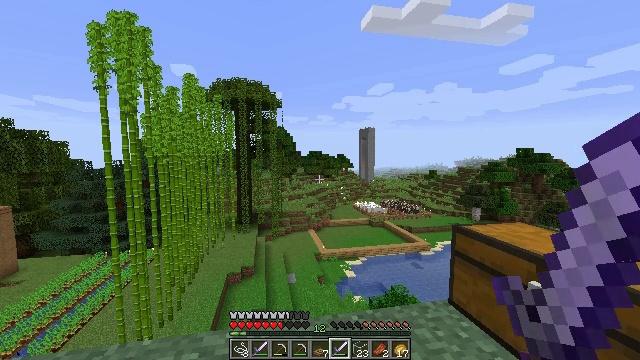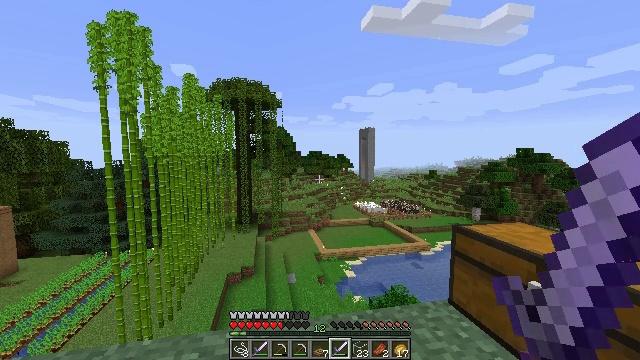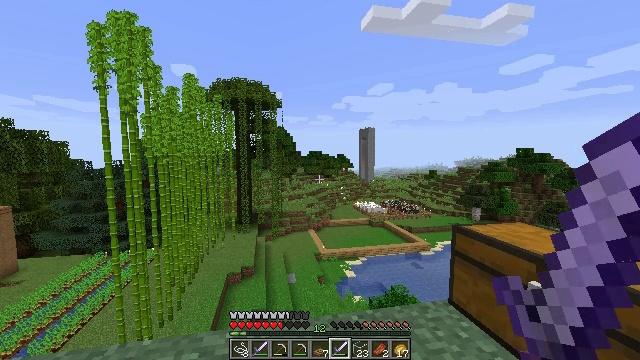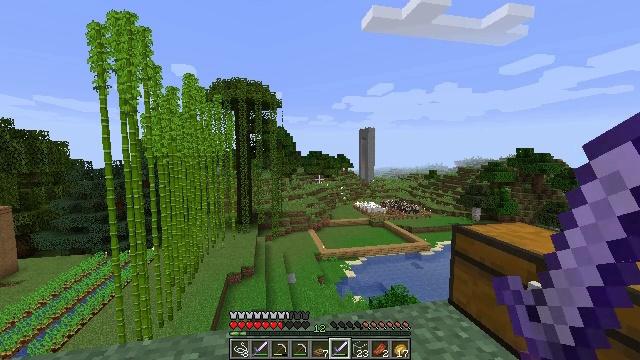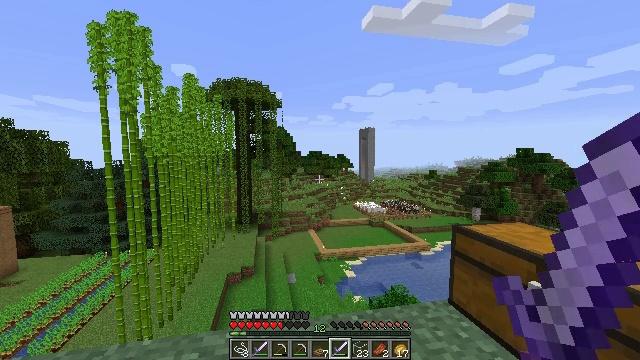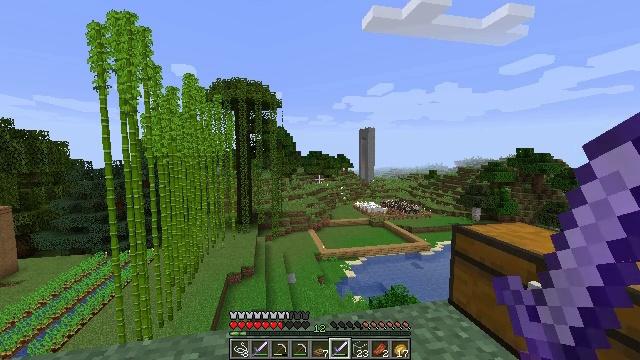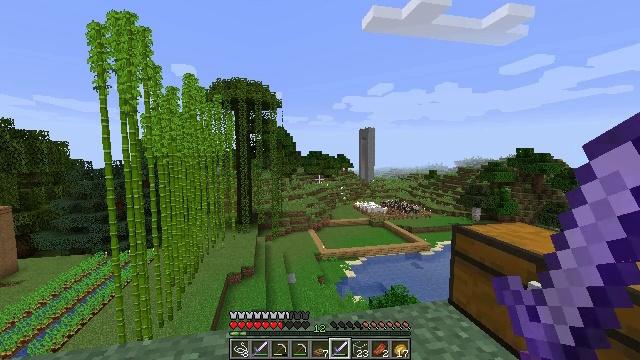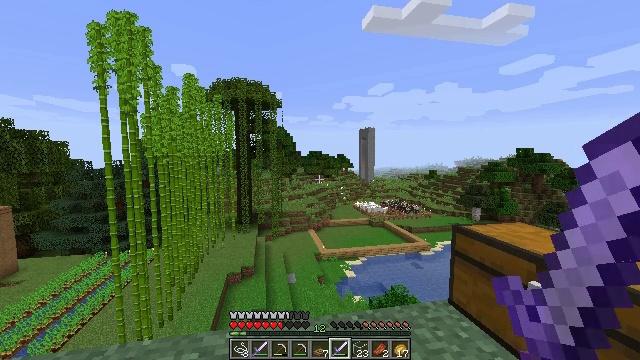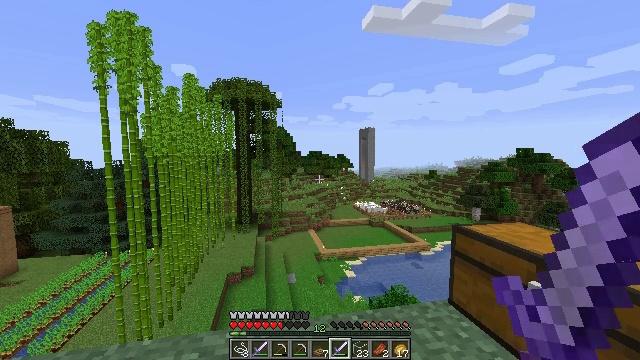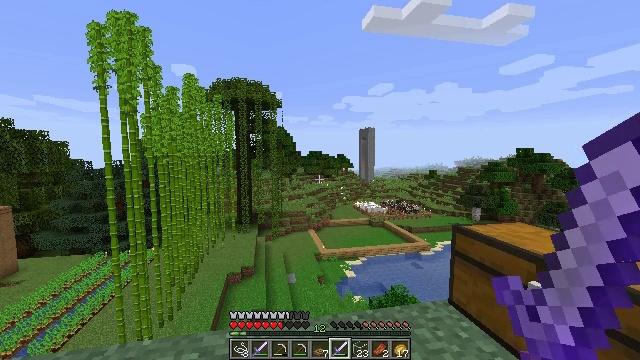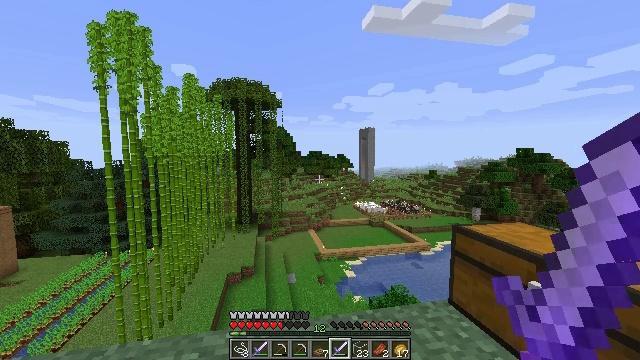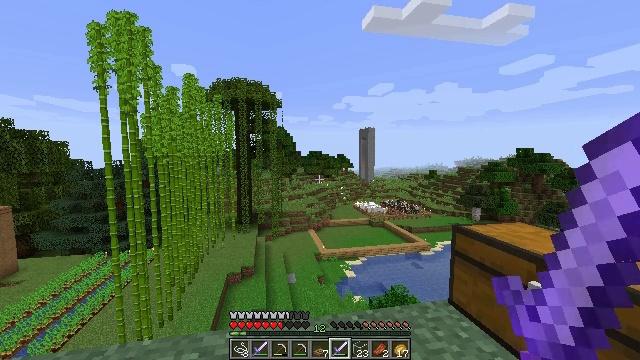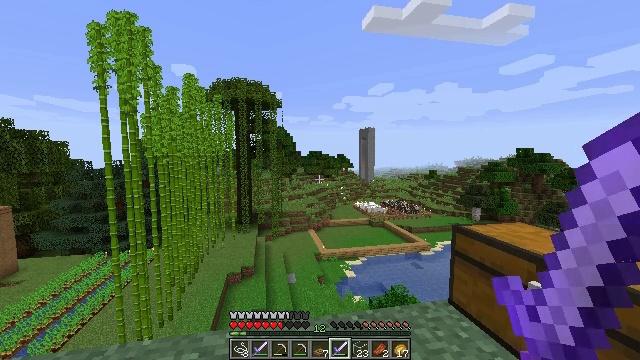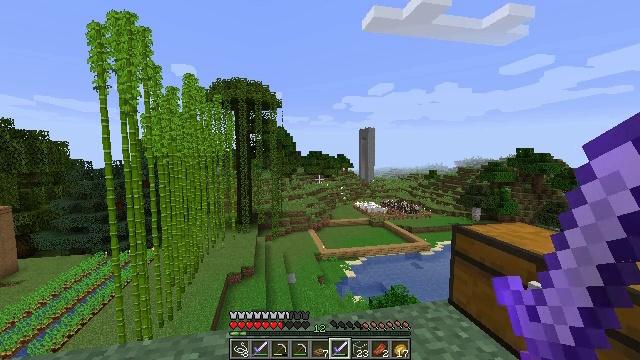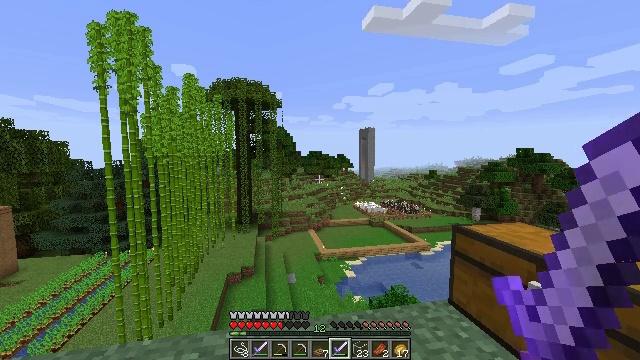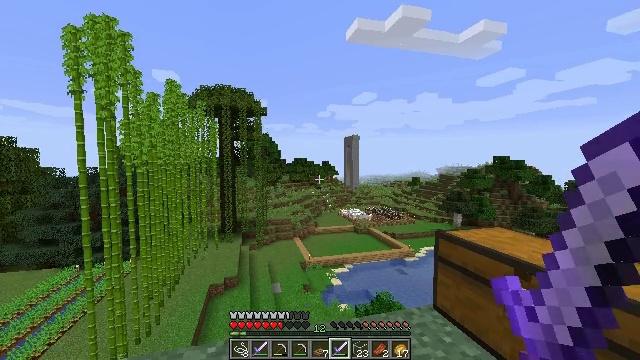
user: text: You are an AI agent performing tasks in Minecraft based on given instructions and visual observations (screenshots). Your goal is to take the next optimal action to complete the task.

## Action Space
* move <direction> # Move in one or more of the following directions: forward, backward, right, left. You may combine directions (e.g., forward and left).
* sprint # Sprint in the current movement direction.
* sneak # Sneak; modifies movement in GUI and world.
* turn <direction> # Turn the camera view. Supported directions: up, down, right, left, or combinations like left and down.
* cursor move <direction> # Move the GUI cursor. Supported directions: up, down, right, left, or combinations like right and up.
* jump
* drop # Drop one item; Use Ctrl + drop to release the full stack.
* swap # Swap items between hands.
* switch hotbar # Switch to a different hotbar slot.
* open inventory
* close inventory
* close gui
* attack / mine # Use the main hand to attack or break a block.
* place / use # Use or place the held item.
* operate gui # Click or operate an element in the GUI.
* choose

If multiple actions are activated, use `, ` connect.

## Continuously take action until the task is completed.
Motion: motion action
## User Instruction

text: Open the crafting table and craft a book.
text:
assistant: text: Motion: no_op
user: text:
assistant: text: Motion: no_op
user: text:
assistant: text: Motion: no_op
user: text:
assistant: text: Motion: no_op
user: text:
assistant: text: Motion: no_op
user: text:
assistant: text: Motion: no_op
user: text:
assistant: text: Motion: no_op
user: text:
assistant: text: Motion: no_op
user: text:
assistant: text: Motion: no_op
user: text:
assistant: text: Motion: no_op
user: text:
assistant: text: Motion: no_op
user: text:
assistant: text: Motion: no_op
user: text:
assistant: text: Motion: no_op
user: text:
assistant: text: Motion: no_op
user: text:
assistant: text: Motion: turn right and up
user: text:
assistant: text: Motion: turn right
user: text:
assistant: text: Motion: no_op
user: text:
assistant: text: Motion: no_op
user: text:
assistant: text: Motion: no_op
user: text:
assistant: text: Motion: turn up
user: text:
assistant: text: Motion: no_op
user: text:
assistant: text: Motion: no_op
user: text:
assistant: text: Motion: no_op
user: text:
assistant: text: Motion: turn down
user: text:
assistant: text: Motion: turn left and up
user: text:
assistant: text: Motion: turn left
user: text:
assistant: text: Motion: no_op
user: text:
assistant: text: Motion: no_op
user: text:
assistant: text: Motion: no_op
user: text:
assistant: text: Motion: no_op